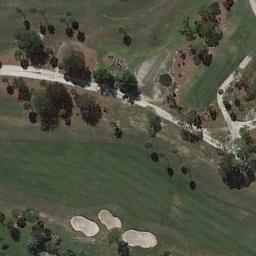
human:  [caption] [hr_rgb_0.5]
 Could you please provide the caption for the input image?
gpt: There are a few bunkers and a few paths on the large green lawn on the golf course and many trees .

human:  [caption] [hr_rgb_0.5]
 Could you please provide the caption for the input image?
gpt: There are more than a dozen bunkers and winding paths in this area .

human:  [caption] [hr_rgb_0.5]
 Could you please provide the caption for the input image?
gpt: The golf course has some fairways, Barrier trees and three sandpits and a road goes through the golf course .

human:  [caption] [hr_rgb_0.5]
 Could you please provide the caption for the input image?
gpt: There are many trees near the golf course .

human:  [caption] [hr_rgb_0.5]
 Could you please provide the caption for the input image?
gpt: There are three bunkers and some trees on the golf course .